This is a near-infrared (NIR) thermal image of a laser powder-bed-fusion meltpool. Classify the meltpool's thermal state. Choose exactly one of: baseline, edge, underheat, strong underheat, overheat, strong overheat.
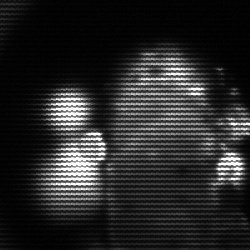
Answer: strong underheat